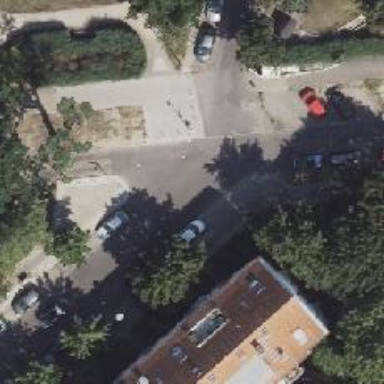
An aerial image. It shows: Unmarked road crossing.